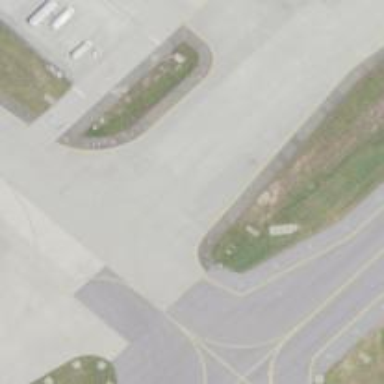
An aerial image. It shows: View of taxiway at the airport.